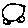
Label: car